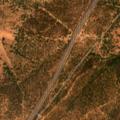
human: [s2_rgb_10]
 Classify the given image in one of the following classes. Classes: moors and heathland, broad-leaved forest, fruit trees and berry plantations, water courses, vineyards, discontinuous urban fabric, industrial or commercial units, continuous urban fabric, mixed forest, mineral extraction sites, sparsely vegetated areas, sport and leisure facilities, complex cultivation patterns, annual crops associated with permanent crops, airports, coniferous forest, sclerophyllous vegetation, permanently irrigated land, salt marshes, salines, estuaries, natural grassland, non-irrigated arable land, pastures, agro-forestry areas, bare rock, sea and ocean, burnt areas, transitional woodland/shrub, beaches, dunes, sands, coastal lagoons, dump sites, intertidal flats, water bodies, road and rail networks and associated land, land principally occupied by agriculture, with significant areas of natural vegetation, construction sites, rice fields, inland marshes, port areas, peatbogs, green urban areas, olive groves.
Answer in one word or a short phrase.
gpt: non-irrigated arable land, pastures, agro-forestry areas, transitional woodland/shrub